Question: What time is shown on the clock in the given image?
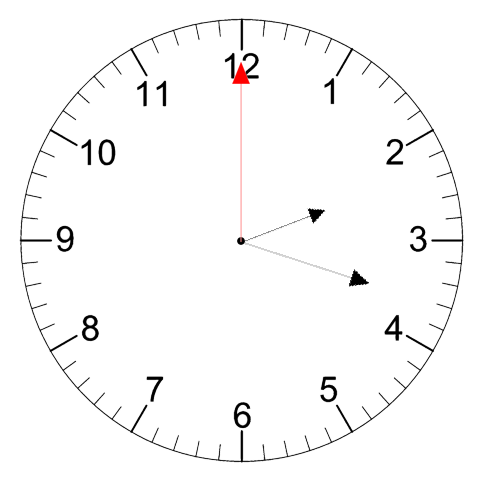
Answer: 02:18:00